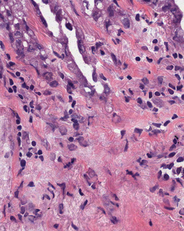
Tumor epithelial tissue: no
Tumor-associated stroma tissue: yes
Normal tissue: no